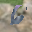
Label: 6